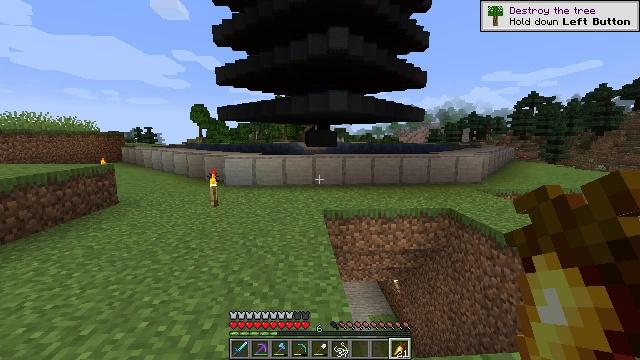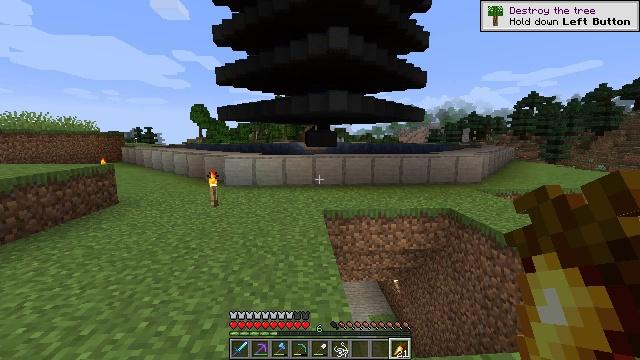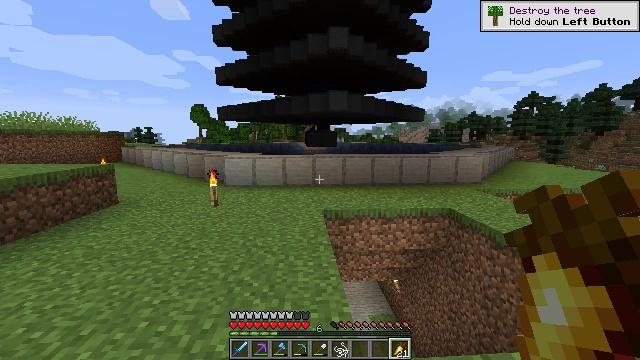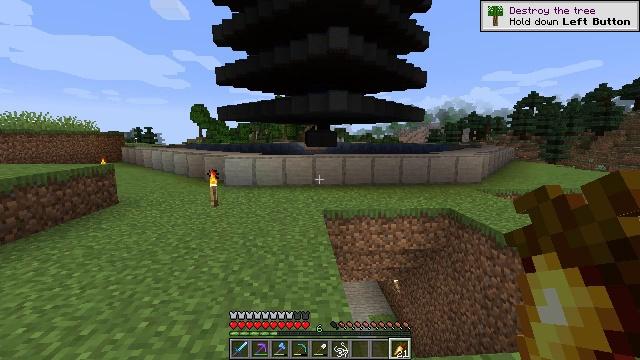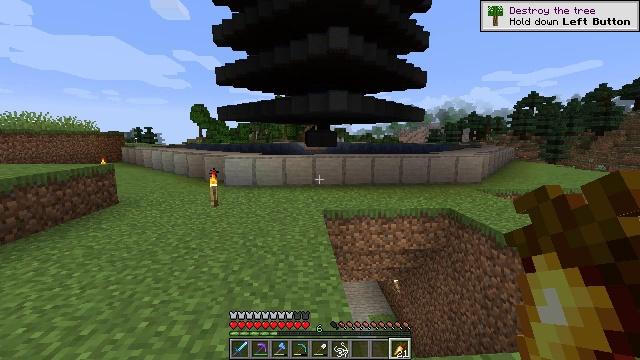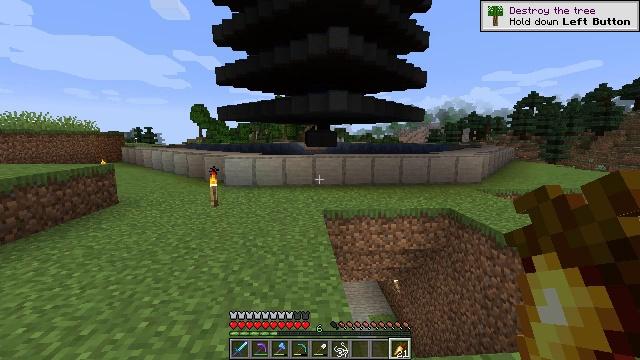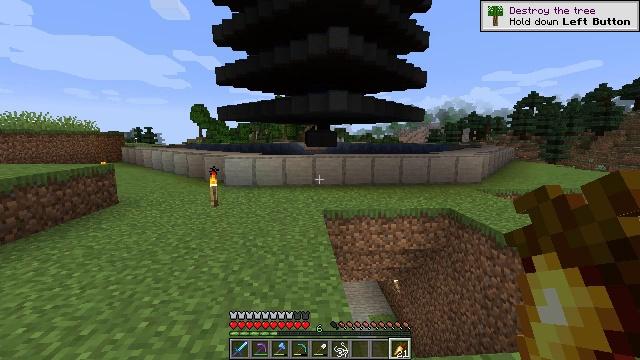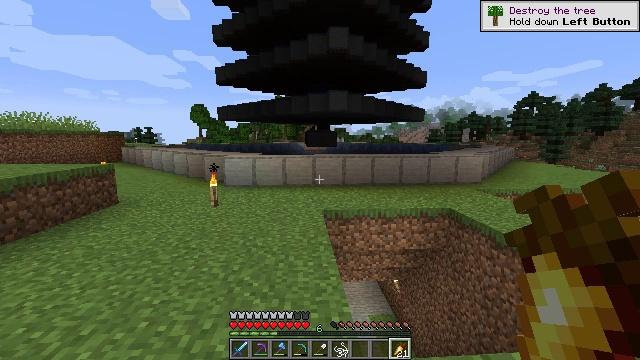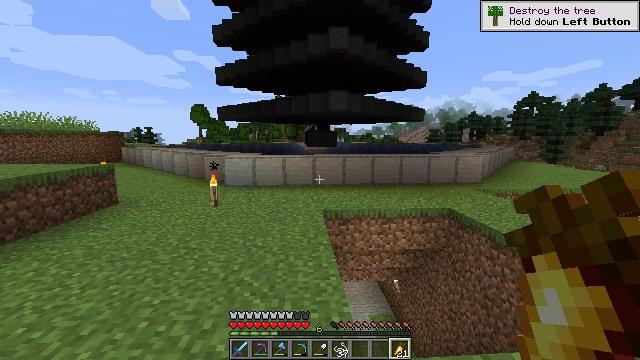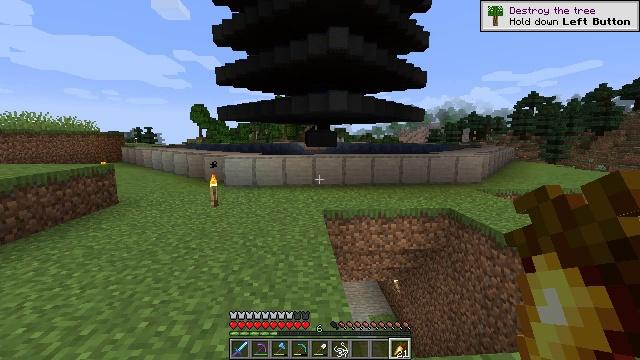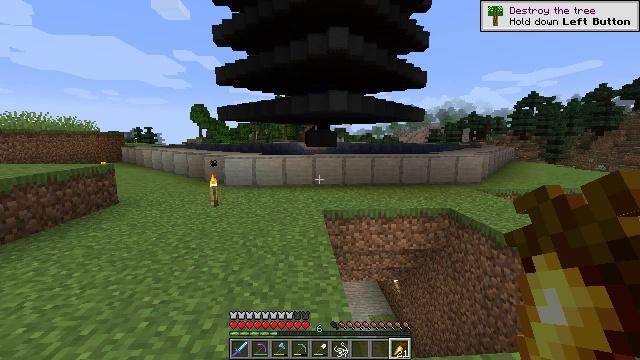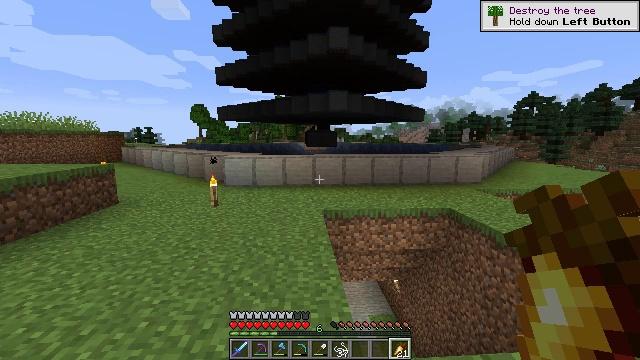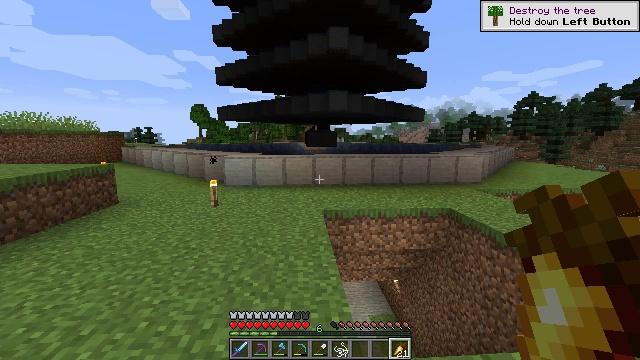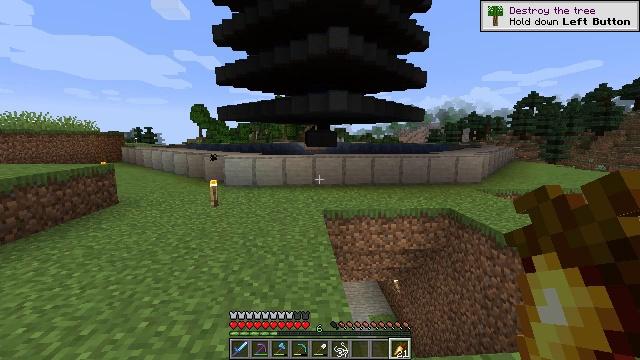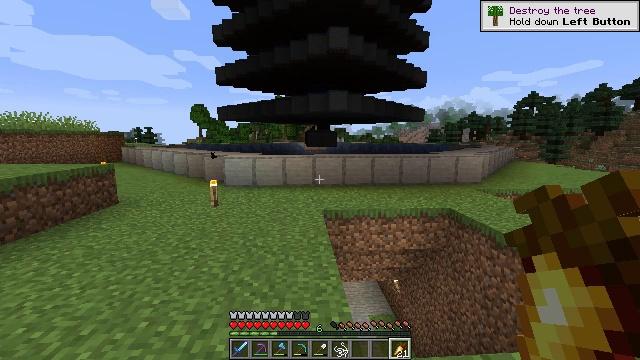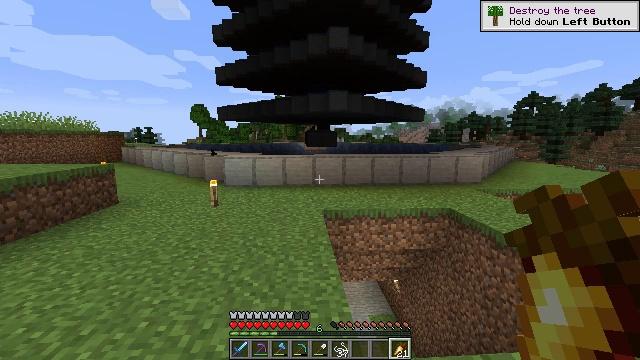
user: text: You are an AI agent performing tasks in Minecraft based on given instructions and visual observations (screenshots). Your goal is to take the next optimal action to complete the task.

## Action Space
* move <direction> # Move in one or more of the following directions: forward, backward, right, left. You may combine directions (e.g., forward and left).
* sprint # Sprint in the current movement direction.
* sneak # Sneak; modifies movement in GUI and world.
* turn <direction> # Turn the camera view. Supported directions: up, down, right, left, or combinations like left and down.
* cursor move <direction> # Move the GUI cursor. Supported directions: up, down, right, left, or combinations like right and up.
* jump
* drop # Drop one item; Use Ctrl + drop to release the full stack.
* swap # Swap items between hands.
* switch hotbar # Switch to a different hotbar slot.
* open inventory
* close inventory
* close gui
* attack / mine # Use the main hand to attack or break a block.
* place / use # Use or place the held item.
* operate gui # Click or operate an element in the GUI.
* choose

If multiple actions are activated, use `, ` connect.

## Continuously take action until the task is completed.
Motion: motion action
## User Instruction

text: Convert stone into smooth stone using the furnace.
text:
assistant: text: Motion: no_op
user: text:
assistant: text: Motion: no_op
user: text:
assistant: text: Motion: no_op
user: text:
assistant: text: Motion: no_op
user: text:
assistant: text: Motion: no_op
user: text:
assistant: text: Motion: no_op
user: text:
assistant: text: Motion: no_op
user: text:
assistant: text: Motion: no_op
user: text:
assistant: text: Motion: no_op
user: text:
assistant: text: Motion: no_op
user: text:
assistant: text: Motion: no_op
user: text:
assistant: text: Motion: no_op
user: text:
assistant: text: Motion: no_op
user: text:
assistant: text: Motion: no_op
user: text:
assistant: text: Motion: no_op
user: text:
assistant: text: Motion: no_op
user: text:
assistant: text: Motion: no_op
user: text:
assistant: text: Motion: no_op
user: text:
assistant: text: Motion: no_op
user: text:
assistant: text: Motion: no_op
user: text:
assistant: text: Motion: no_op
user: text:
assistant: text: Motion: no_op
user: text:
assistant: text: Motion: no_op
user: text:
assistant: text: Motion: no_op
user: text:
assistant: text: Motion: no_op
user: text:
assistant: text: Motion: no_op
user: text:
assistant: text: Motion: no_op
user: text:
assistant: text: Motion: no_op
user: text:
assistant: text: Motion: no_op
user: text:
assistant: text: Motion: no_op